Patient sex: F
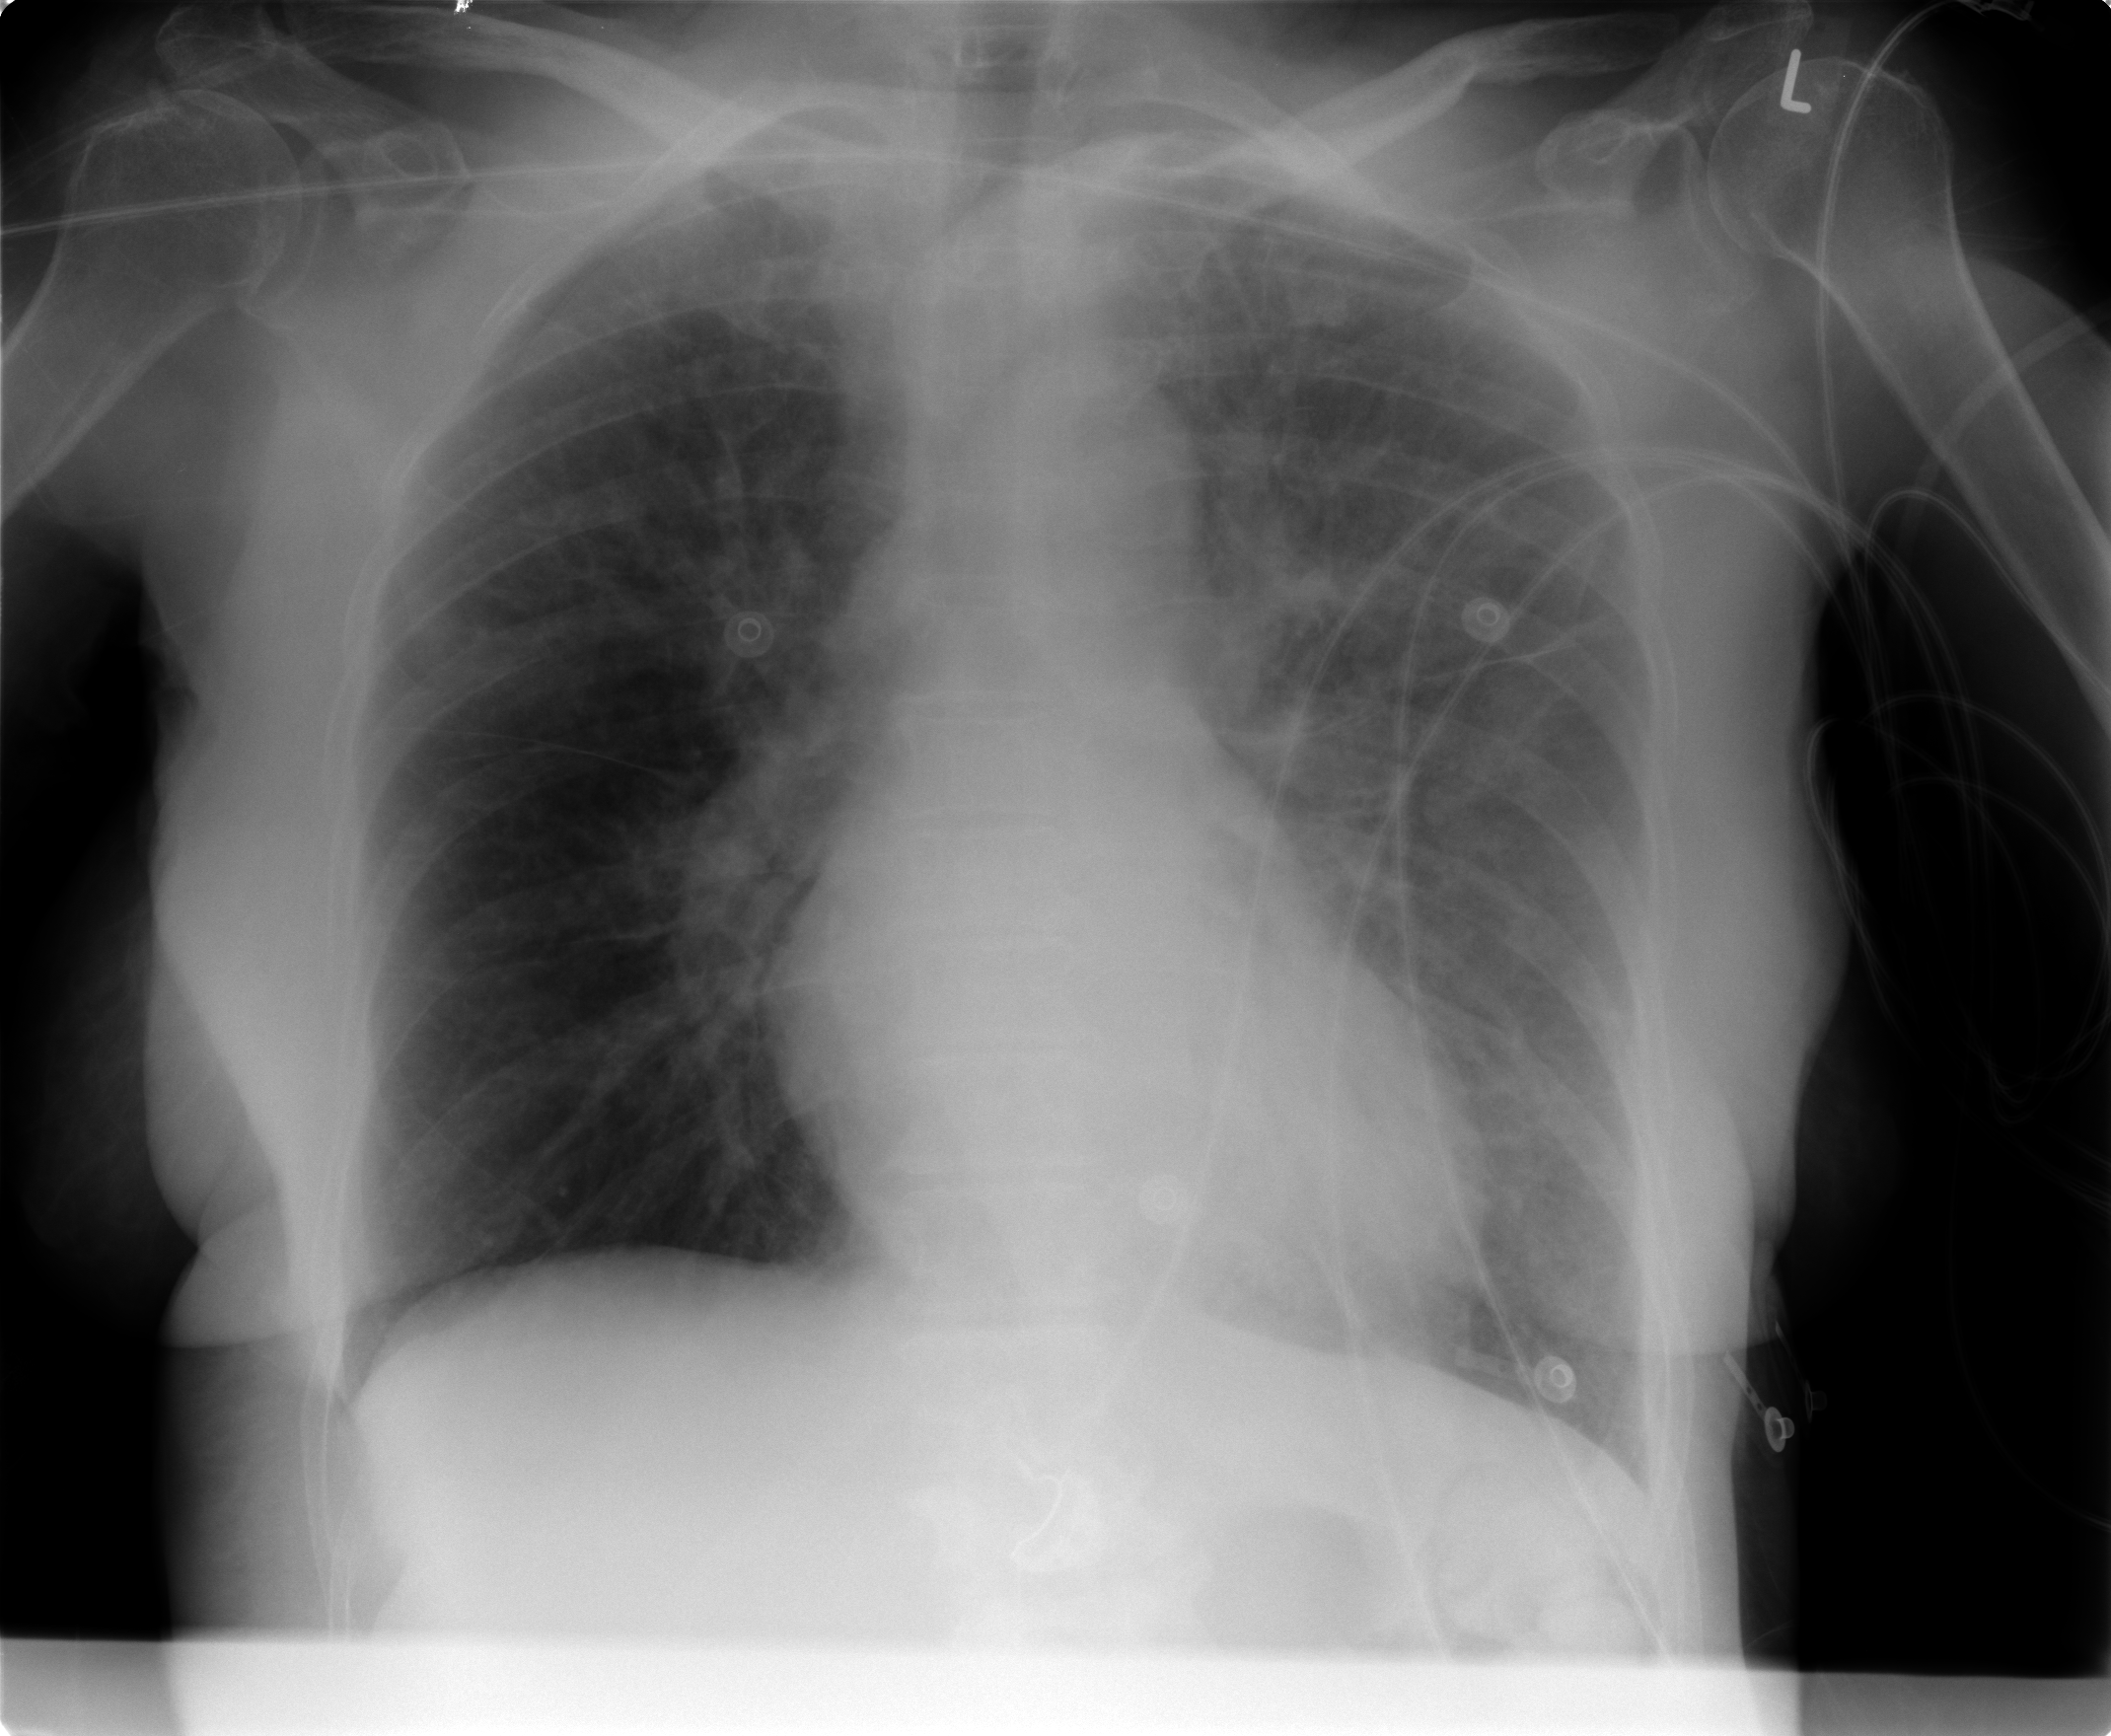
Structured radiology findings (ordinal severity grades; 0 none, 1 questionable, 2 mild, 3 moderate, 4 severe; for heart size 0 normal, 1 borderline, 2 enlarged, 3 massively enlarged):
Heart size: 0
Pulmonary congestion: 2
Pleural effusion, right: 0
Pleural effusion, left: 2
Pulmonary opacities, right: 1
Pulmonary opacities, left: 2
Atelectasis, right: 0
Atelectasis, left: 2